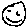
Label: smiley face